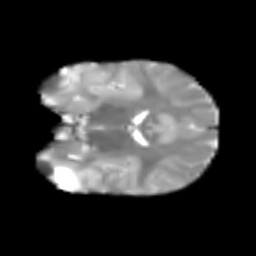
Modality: T2w
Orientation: coronal
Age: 7
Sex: male
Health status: healthy